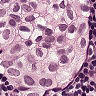
Metastatic tissue present: yes